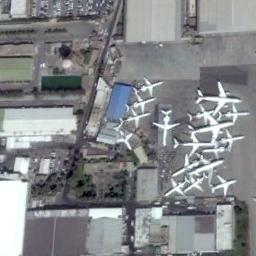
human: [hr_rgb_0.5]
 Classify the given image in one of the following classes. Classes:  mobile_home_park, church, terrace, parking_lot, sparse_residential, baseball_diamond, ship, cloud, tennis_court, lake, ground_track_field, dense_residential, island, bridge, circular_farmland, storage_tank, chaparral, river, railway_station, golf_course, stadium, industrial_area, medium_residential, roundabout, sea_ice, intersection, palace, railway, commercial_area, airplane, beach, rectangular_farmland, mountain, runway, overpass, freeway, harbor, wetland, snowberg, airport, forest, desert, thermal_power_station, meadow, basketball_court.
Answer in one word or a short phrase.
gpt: airplane